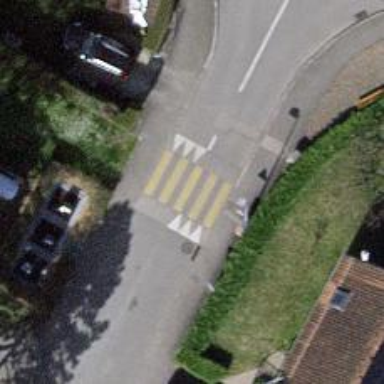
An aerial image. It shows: Zebra crossing on the road.